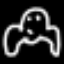
Label: frog